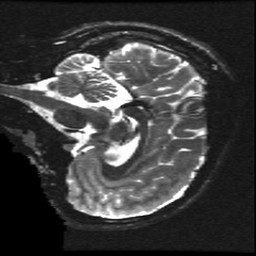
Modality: T2w
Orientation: sagittal
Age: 16
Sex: female
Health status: ill
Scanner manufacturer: ge
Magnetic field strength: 3 T
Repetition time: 7.5 s
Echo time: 0.1015 s